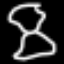
Label: hourglass